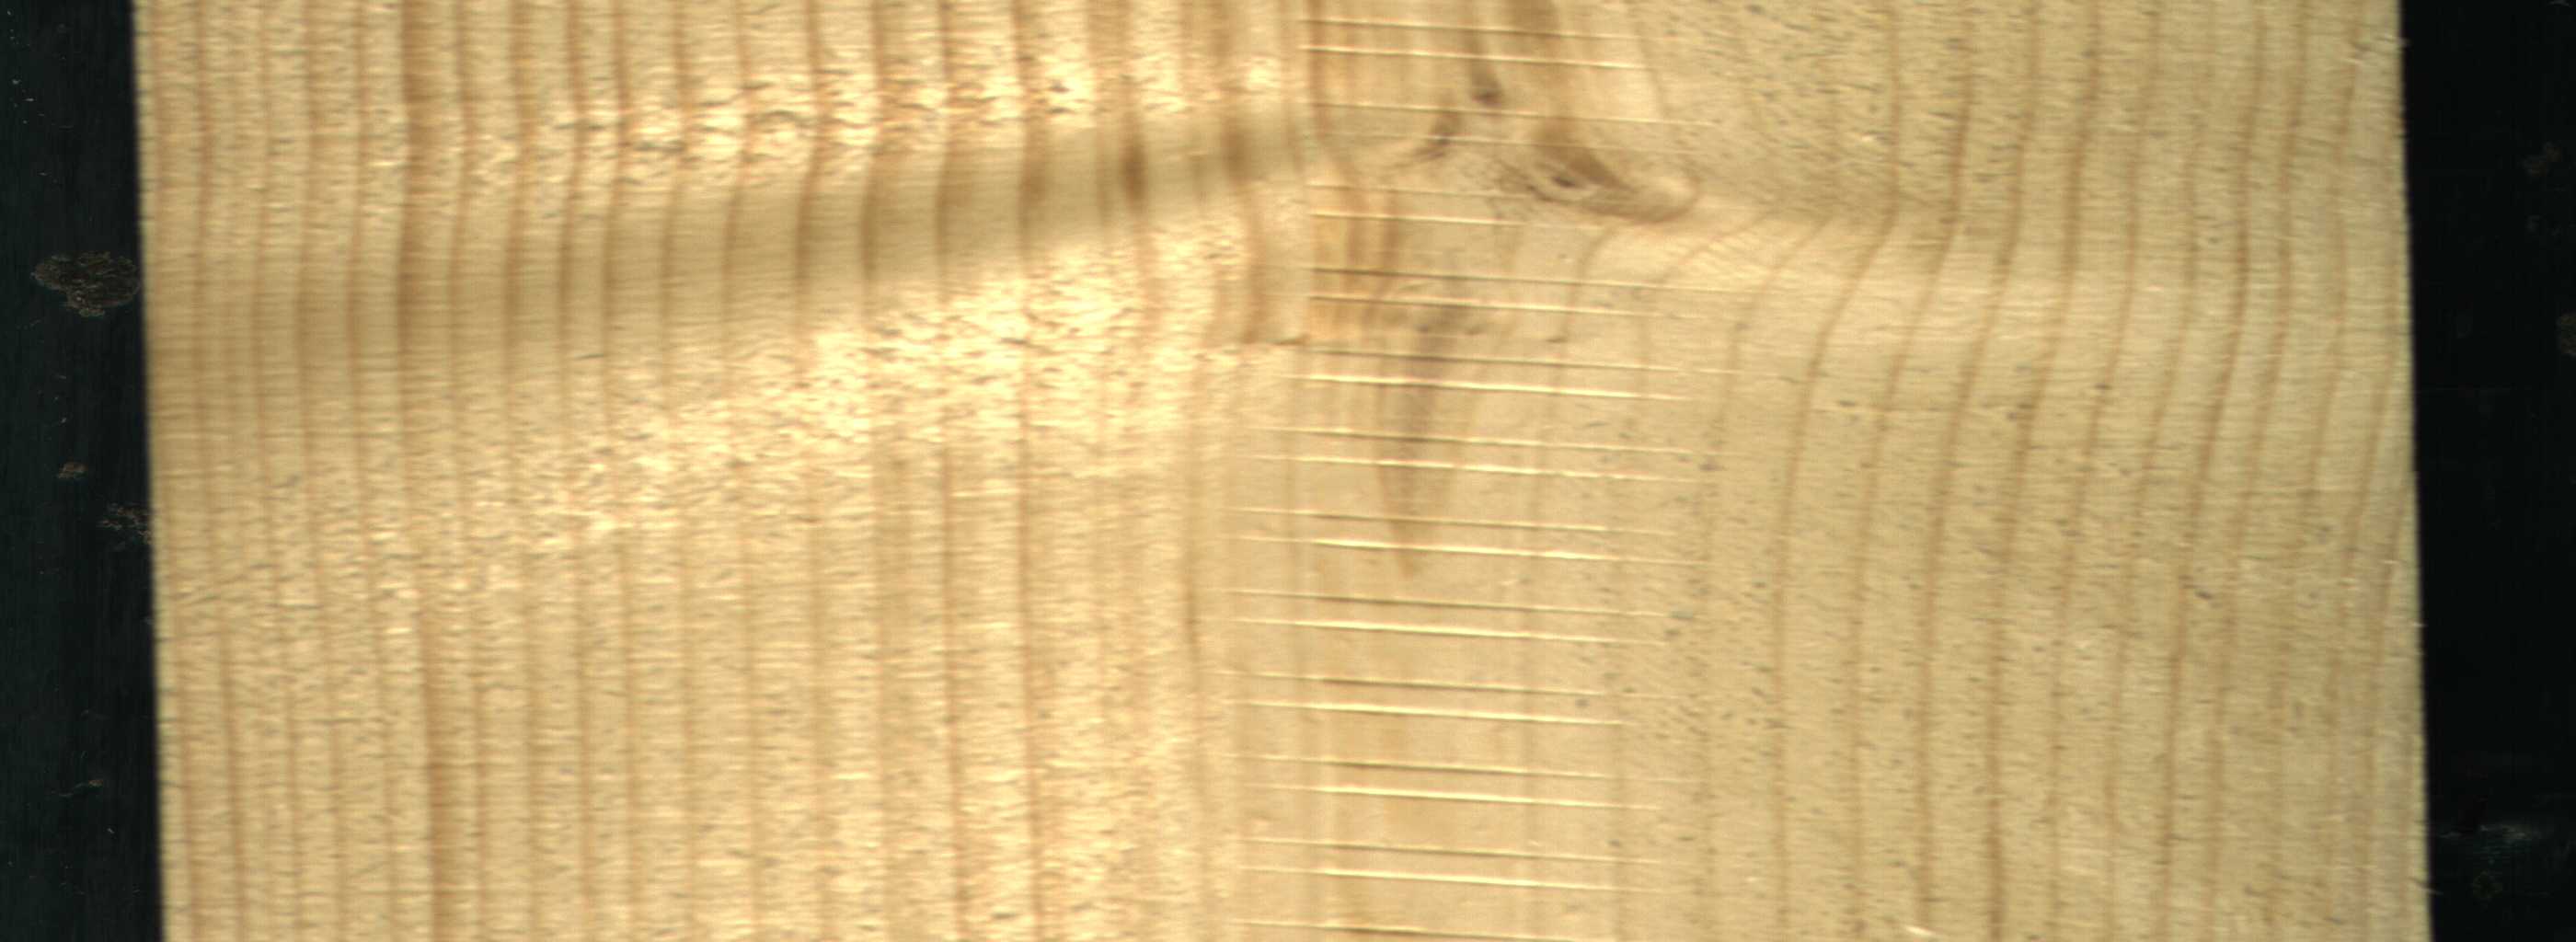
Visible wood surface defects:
Live_Knot
Live_Knot